Aerial crown-view tile of a tropical tree (Barro Colorado Island, Panama), acquired 20250217:
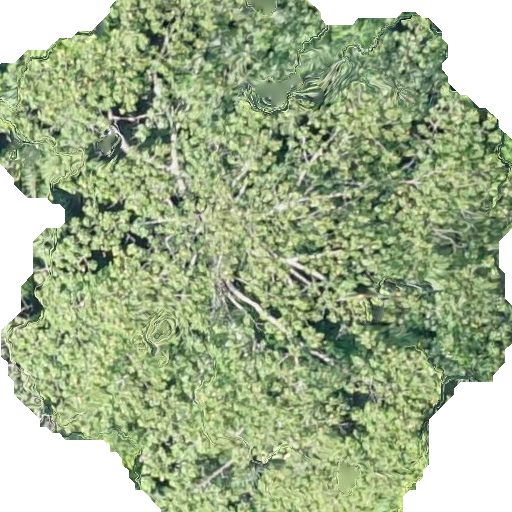
Species: Ochroma pyramidale
GBIF accepted scientific name: Ochroma pyramidale
Crown area: 352.375 m²